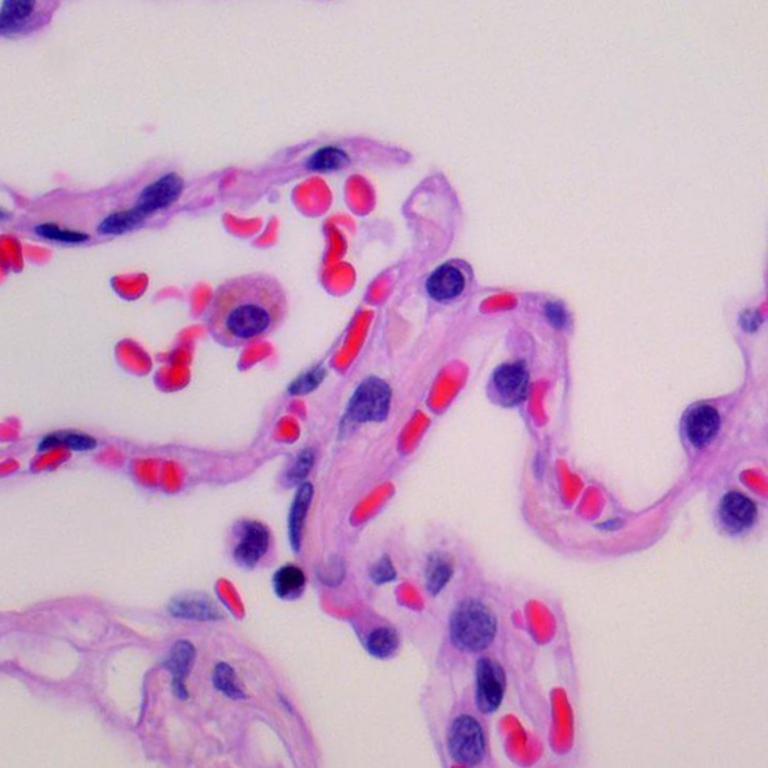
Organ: lung
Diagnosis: benign